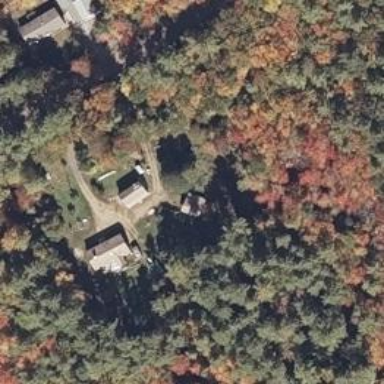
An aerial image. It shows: Driveway.